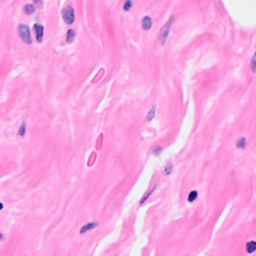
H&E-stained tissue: Breast